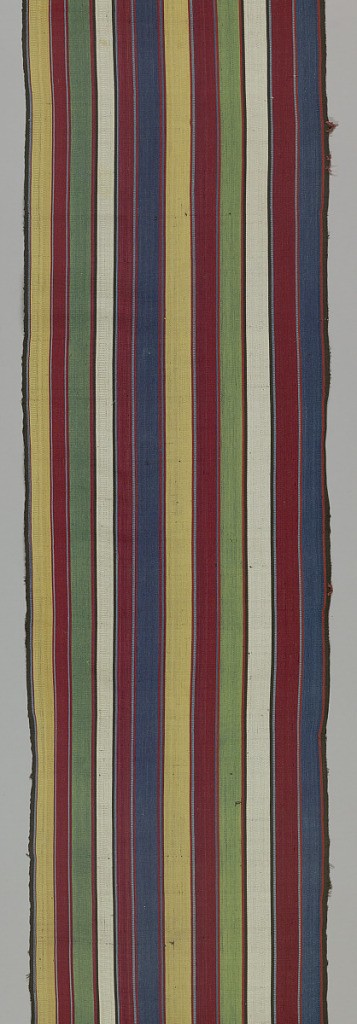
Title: Textile
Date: late 19th century
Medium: silk
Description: Narrow silk length in yellow, red, green, white and blue vertical stripes set off by smaller stripes in black and dark blue.